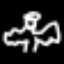
Label: angel